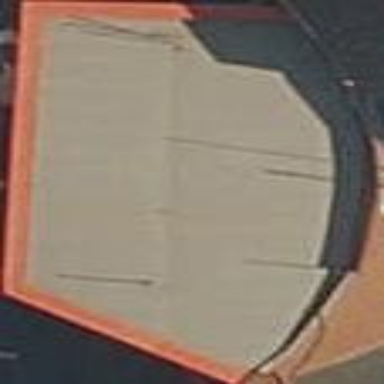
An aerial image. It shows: View of roof of building.